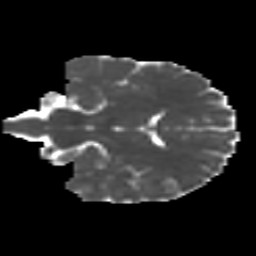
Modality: MD
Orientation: coronal
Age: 16
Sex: male
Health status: ill
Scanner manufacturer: ge
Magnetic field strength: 3 T
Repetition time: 6.752 s
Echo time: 0.079 s